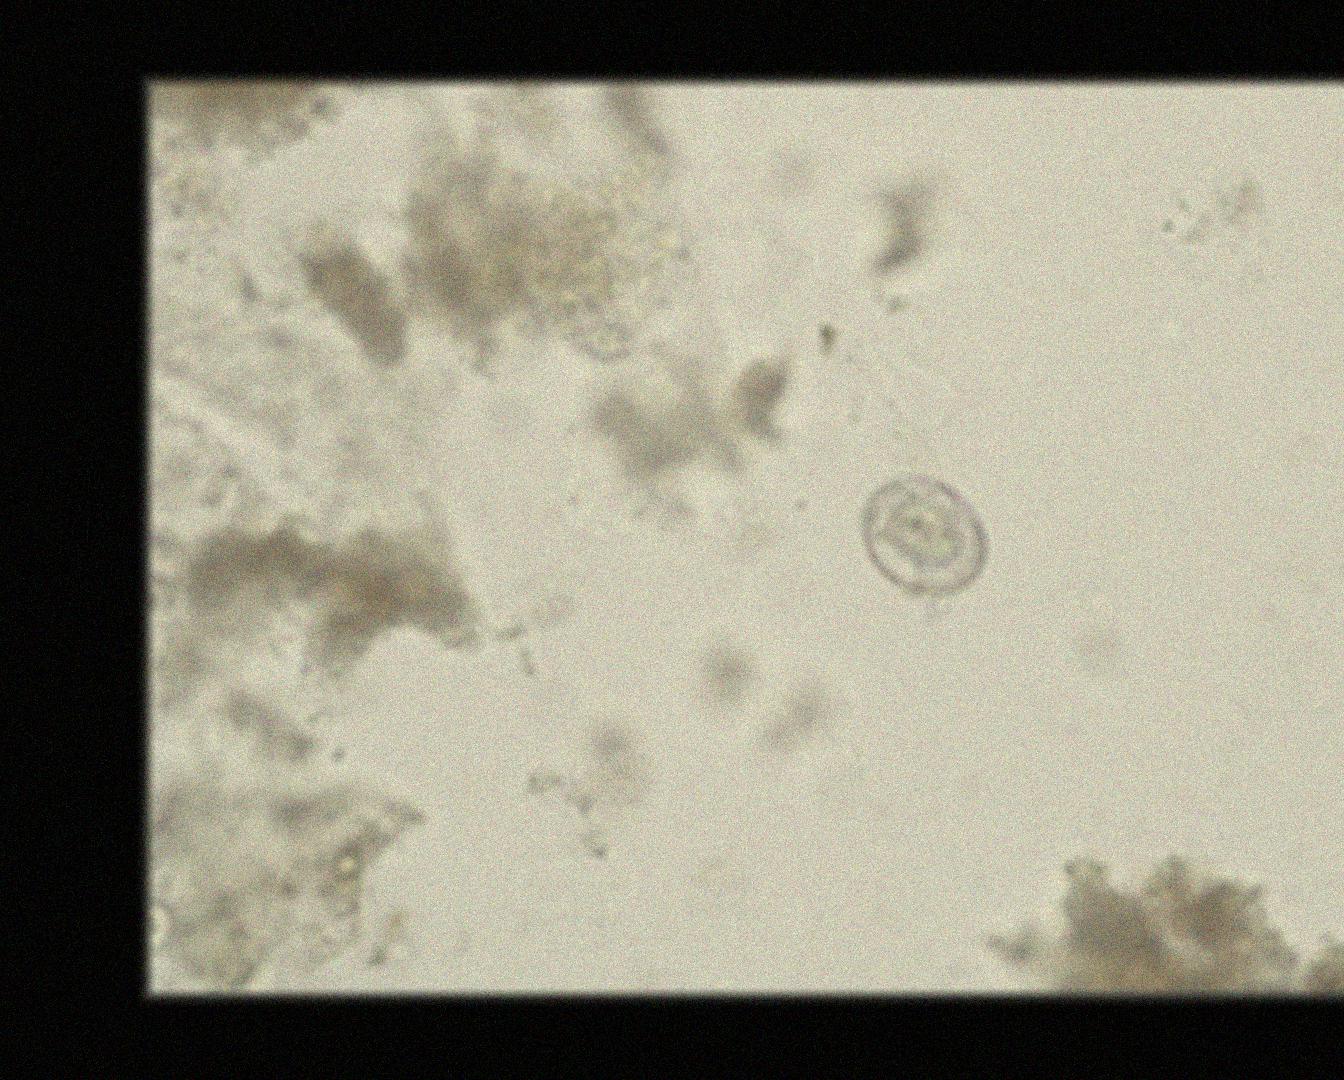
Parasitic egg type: Hymenolepis nana